Field crop: maize
Growth stage: 2
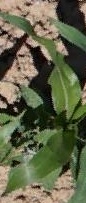
Species: maize